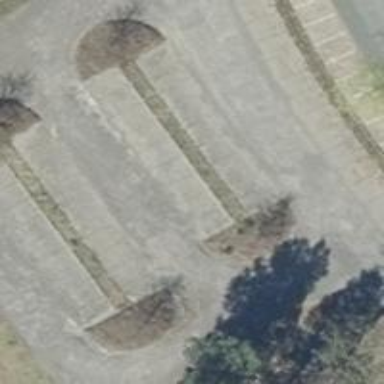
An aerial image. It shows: Public caravan site with unpaved surface parking. It includes public sanitary dump station.